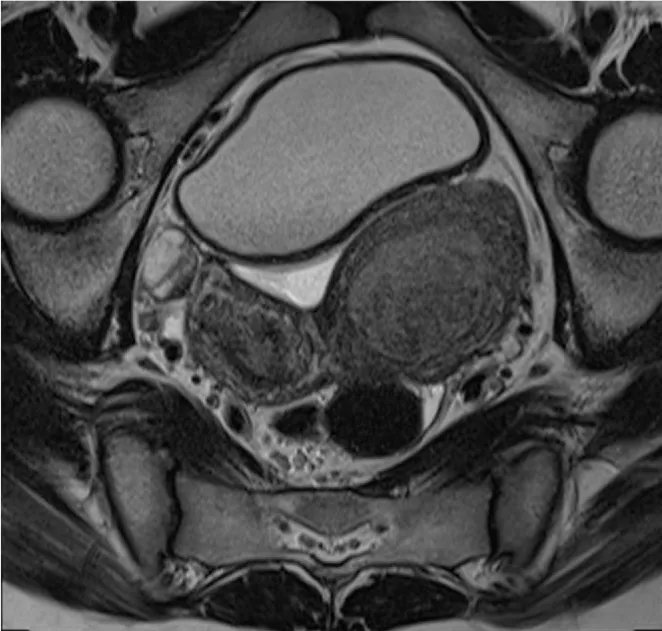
Pelvic MRI, transverse T2-weighted image, depicting a duplicated uterus and the presence of two endometrial cavities: right-sided cavity with 3.8 mm thickness and distended left cavity filled with hyperintense material.
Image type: radiology (mri)